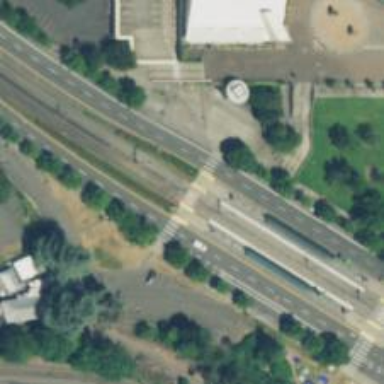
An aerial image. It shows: Tram crossing on the railway.